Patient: sex M, age 71
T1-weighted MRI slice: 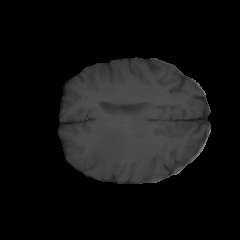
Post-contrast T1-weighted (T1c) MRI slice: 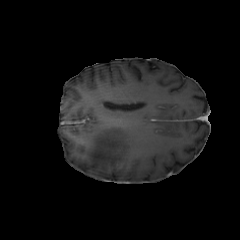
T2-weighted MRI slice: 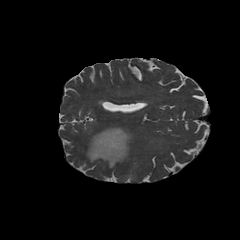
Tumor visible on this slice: yes
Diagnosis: Glioblastoma, IDH-wildtype
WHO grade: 4